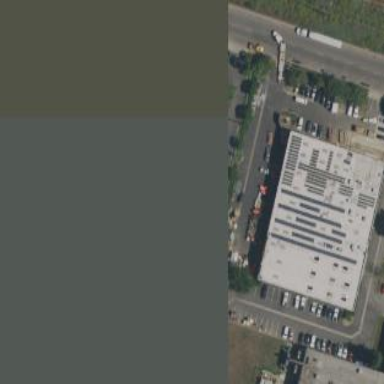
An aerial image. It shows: Warehouse building.